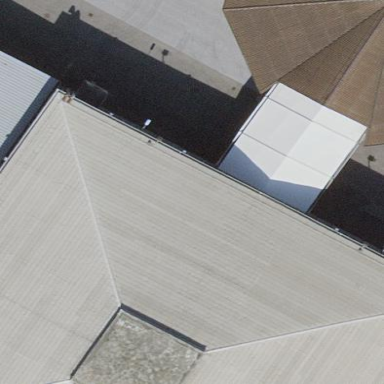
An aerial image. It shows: View of roof of building.